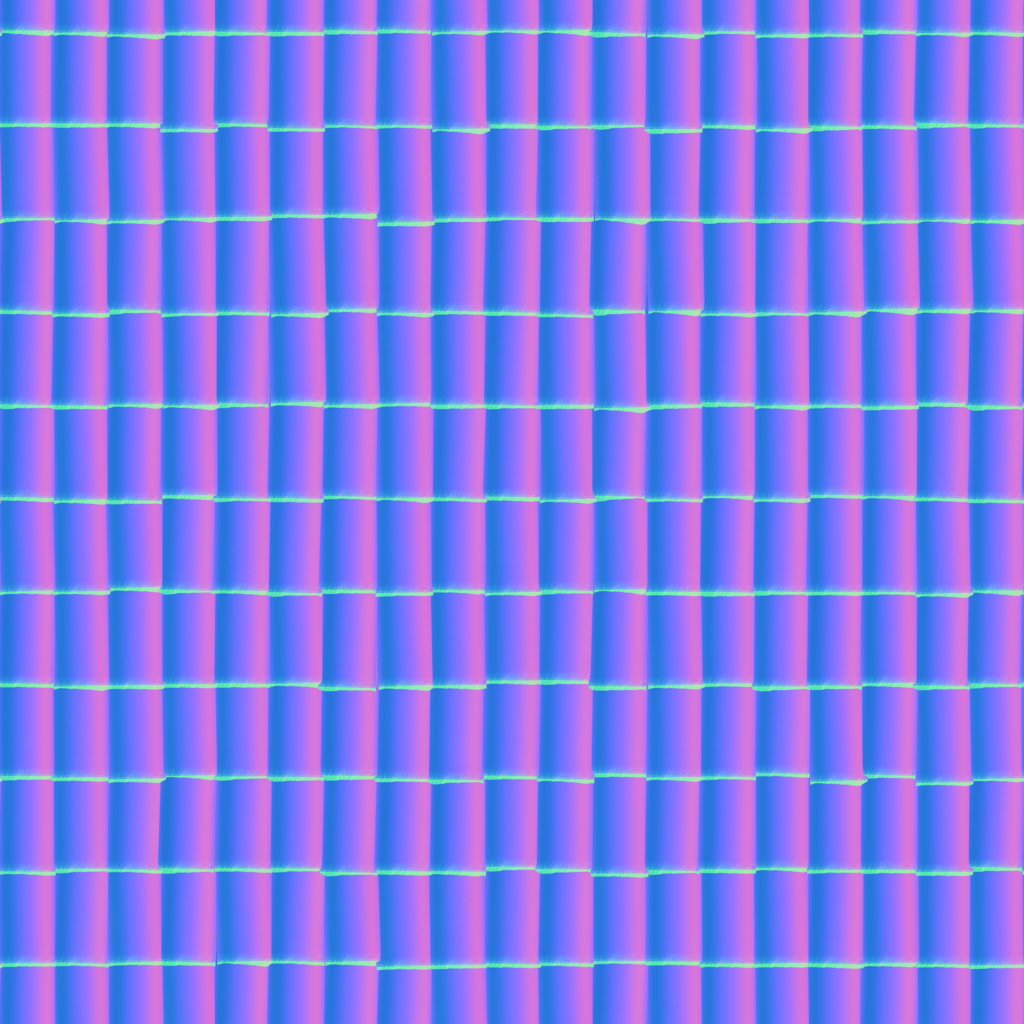
Texture map type: NormalDX